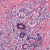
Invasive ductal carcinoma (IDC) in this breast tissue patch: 0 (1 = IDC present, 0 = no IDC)